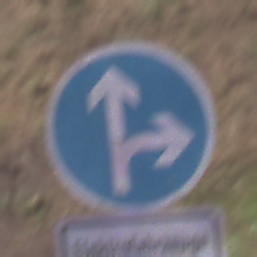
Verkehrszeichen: VorgeschriebeneFahrtrichtungGeradeausOderRechts
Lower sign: BesondereFahrzeugeUndTransportgueter10
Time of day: Midday
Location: Outdoor (RoadRail)
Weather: Clear
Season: NotSpecified
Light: Natural